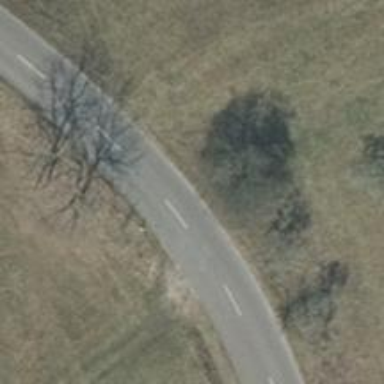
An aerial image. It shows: Deciduous broadleaved tree.